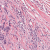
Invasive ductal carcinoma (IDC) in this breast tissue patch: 1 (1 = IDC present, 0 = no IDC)